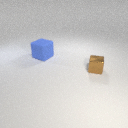
small brown metal cube to the right of large blue rubber cube